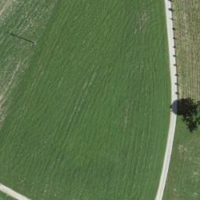
EUNIS habitat code: 52
Species observed at this site:
Humulus lupulus